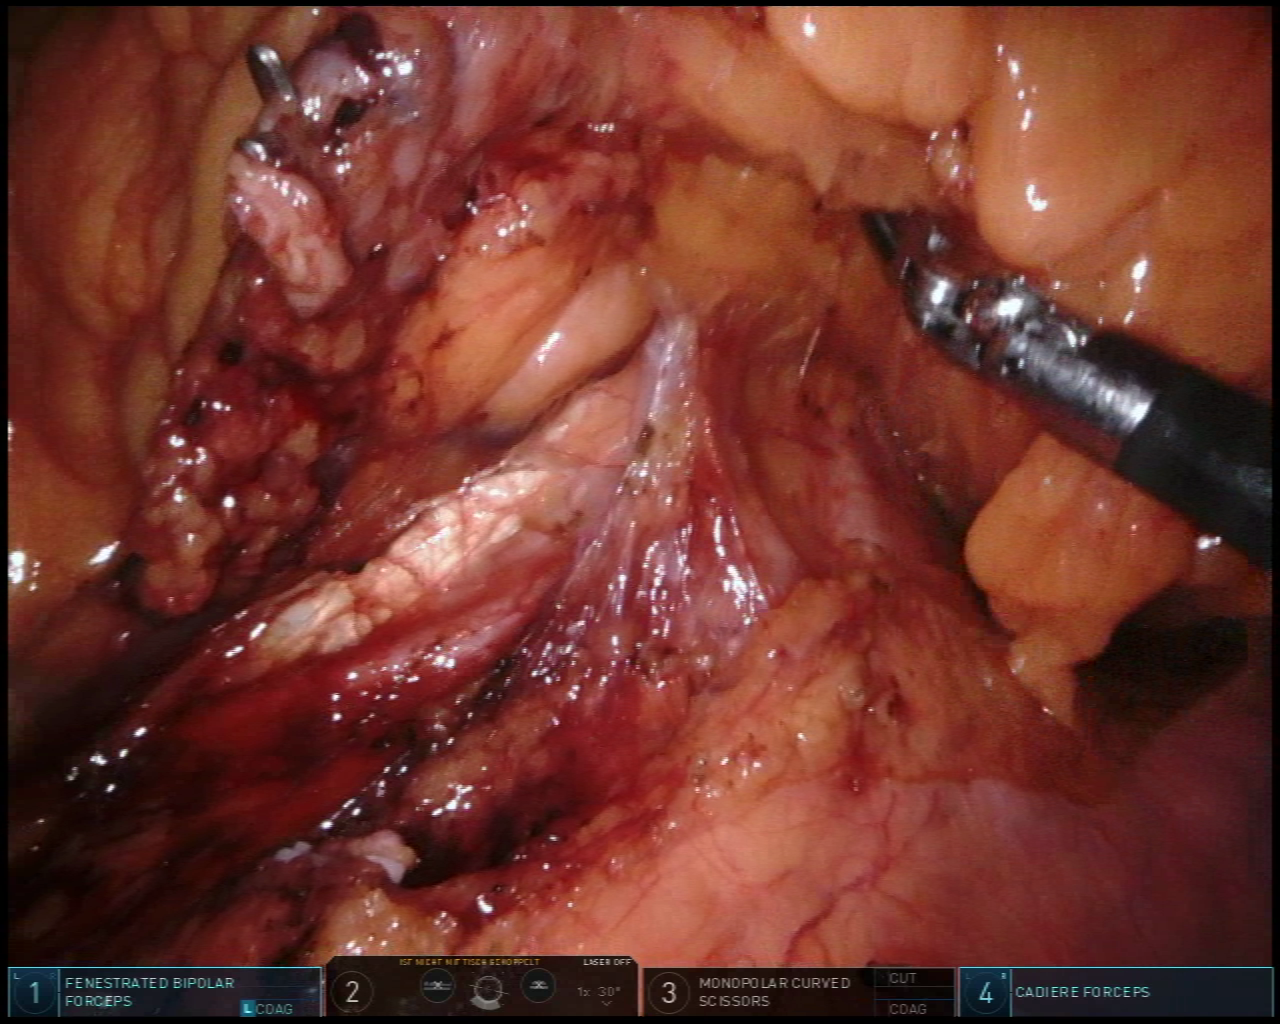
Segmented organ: ureter
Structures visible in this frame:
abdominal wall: no
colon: no
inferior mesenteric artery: no
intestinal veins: no
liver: no
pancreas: no
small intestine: no
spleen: no
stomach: no
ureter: yes
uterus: no
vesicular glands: no